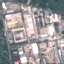
Land use / land cover class: Industrial